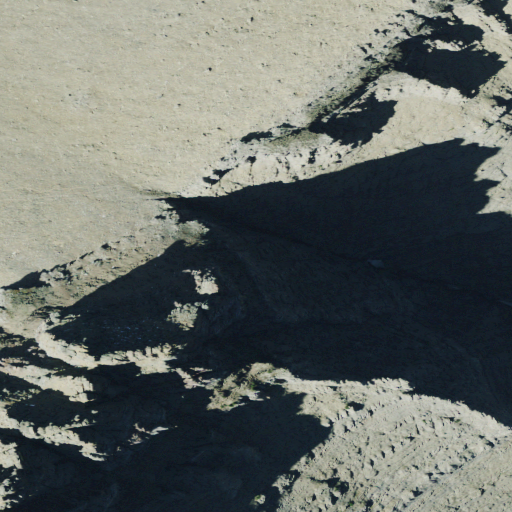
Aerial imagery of gap in Montana named Iceberg Notch containing barren land, grassland, and evergreen forest